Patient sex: F
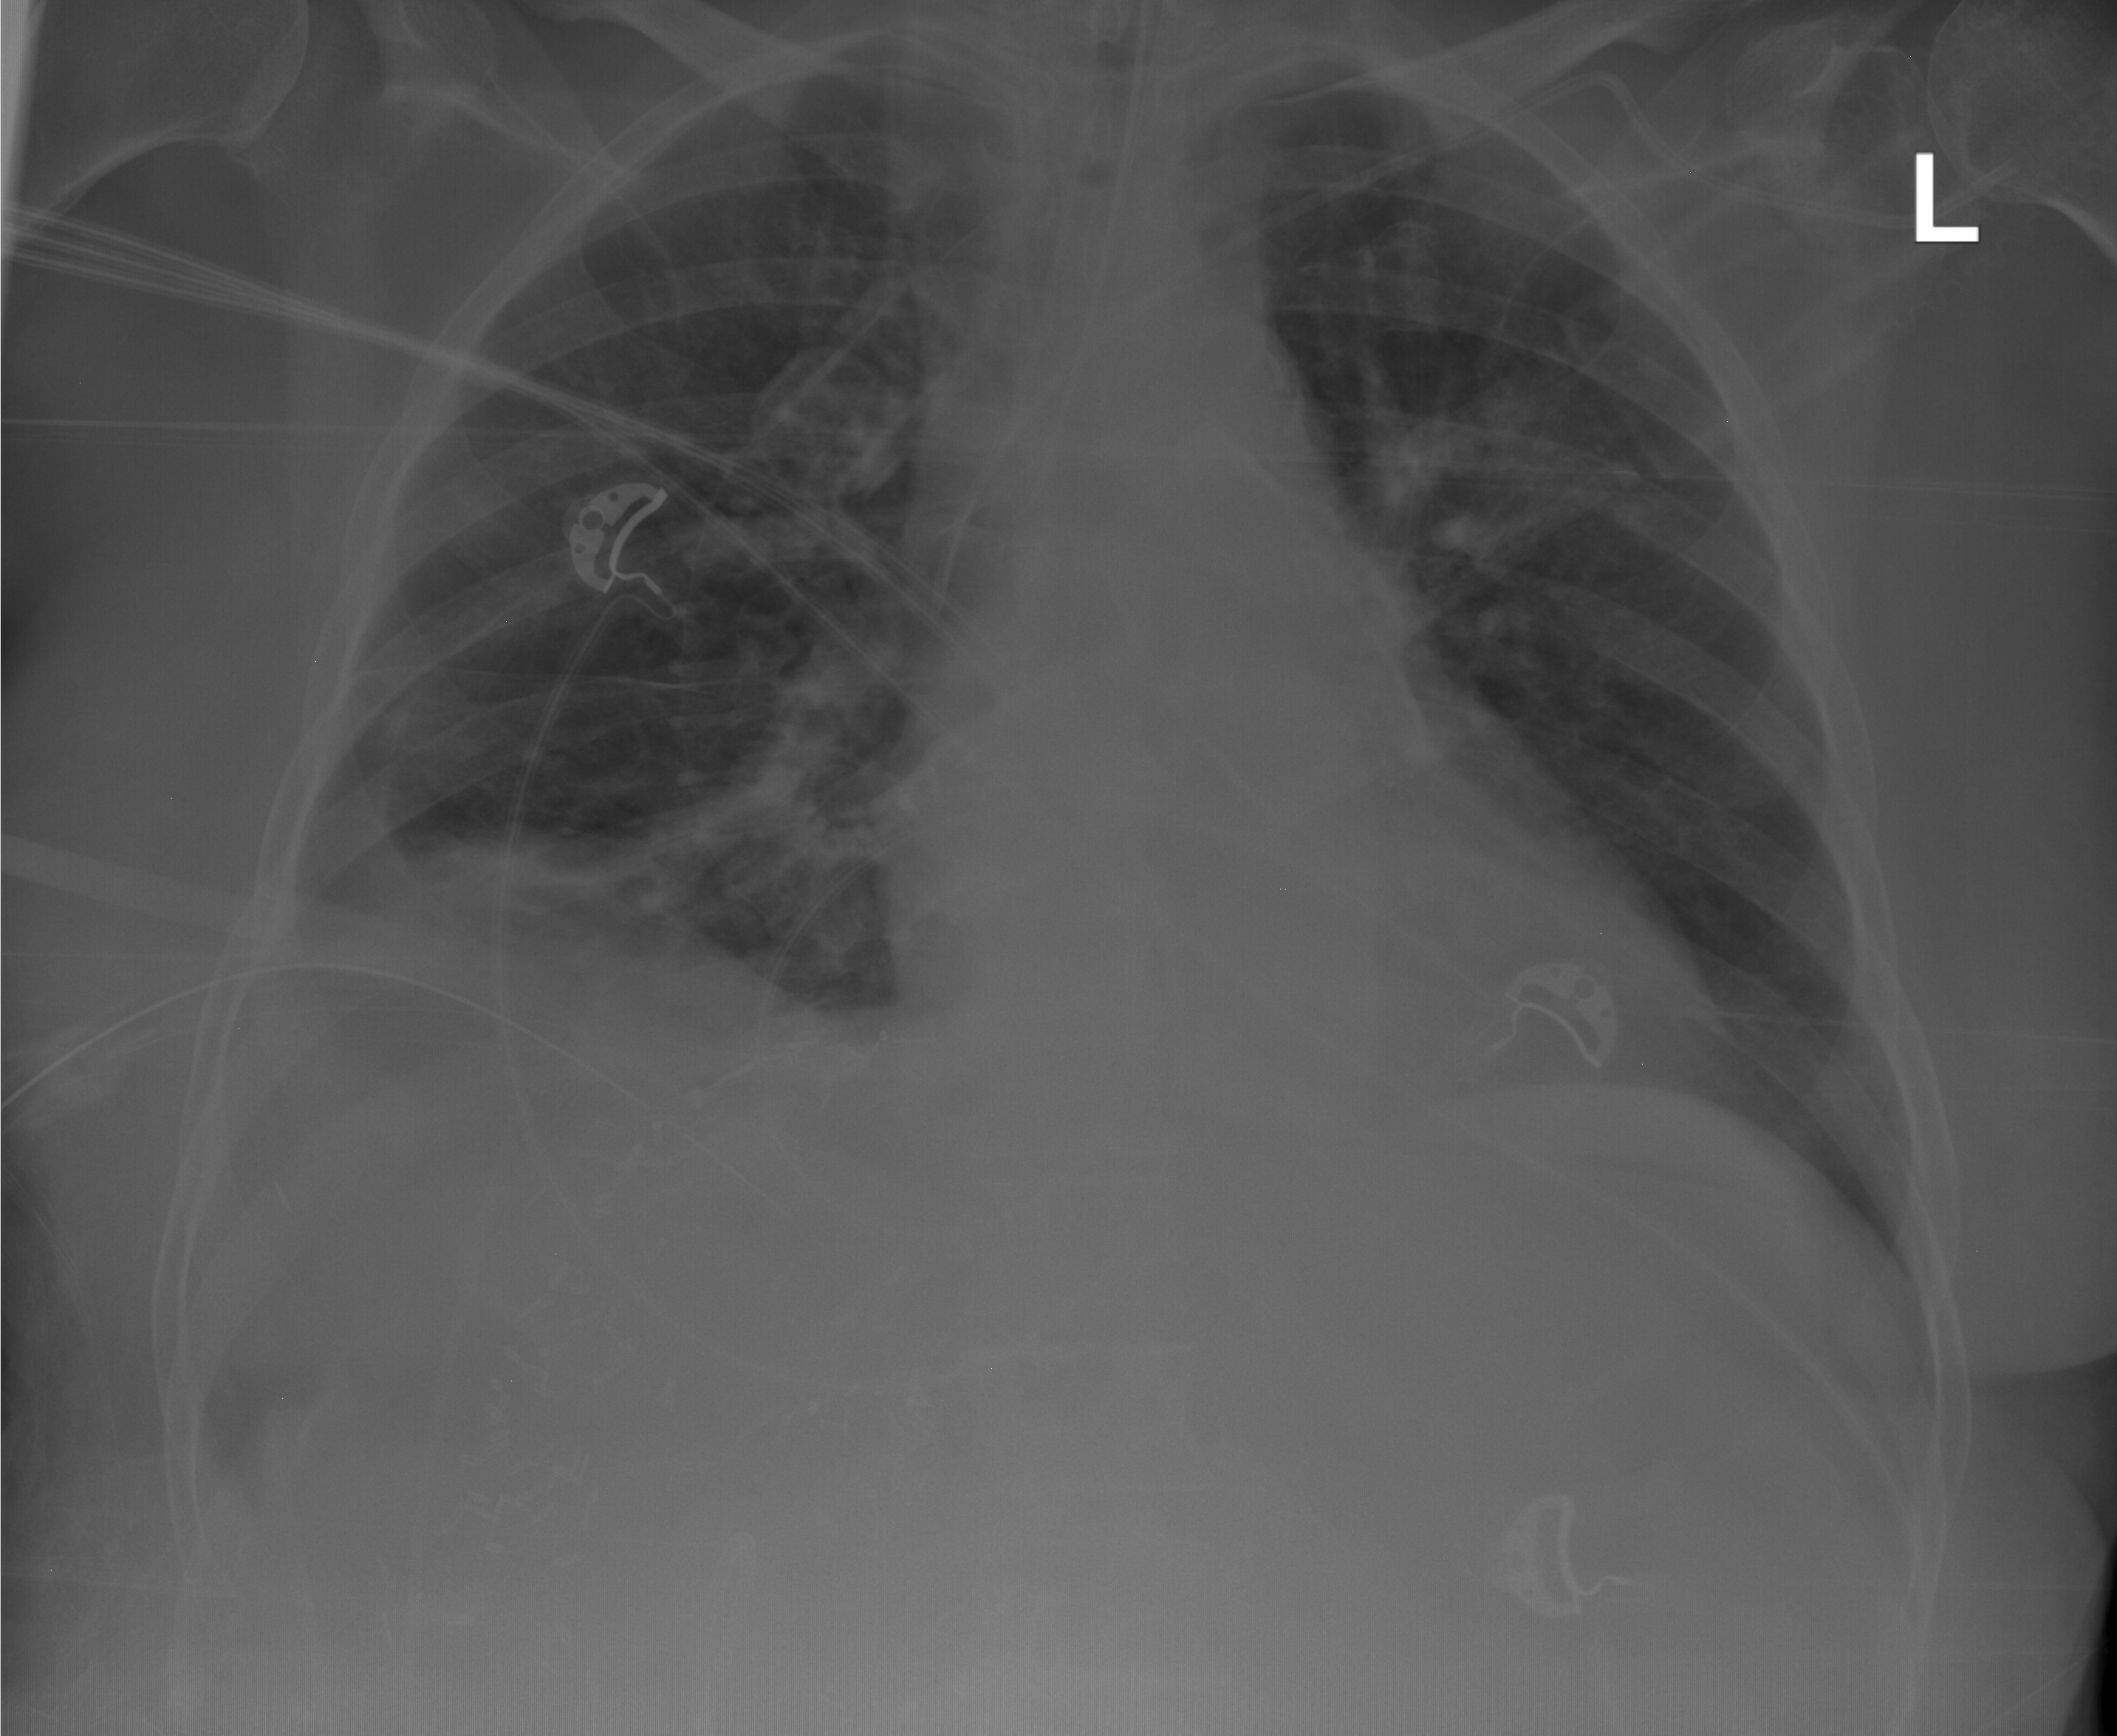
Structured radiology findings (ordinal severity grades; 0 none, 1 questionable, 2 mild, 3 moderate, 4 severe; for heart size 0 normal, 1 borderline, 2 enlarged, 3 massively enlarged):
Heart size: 2
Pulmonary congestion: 0
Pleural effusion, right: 2
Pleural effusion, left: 0
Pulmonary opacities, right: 2
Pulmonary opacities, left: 0
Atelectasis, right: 2
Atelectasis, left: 0